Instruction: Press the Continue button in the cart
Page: cart
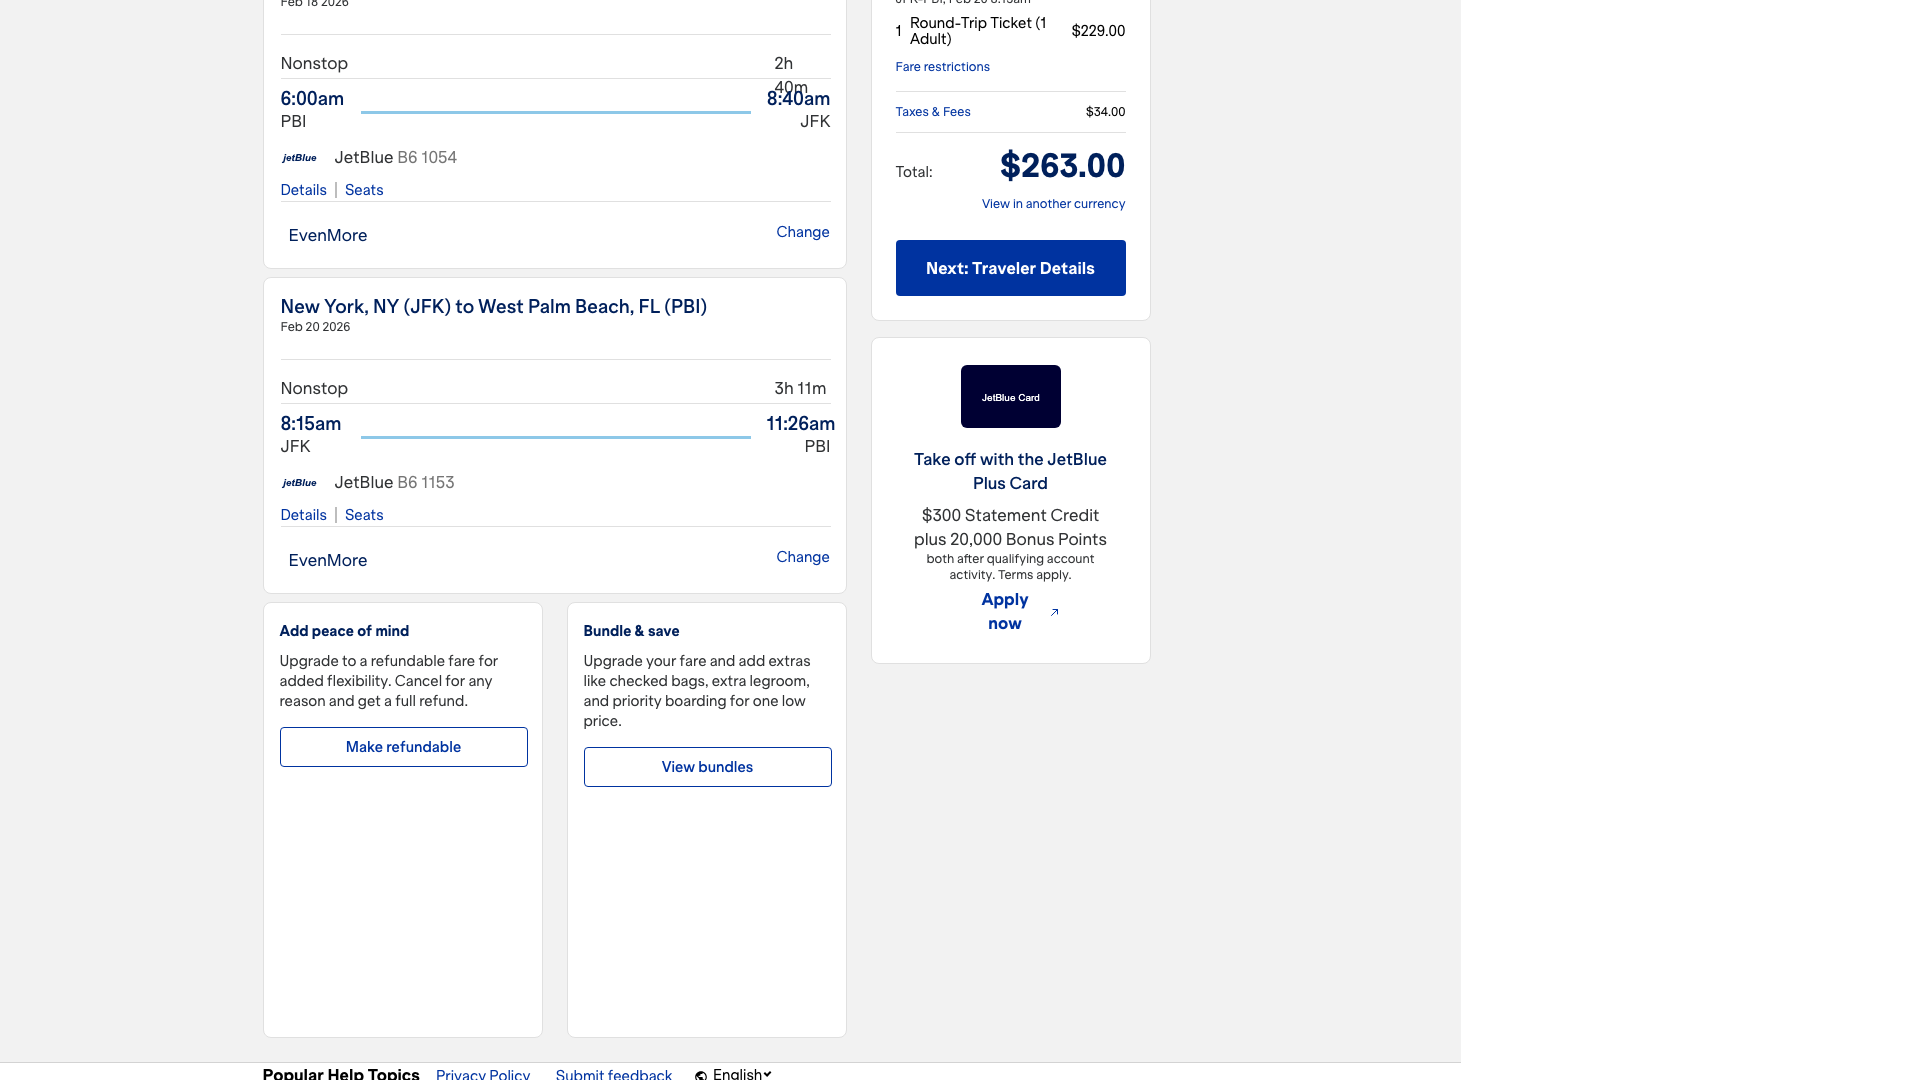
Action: click